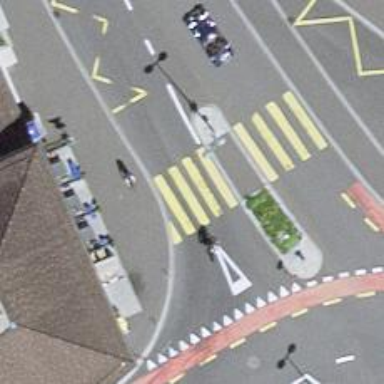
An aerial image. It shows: Marked zebra crossing with distinct zebra markings.